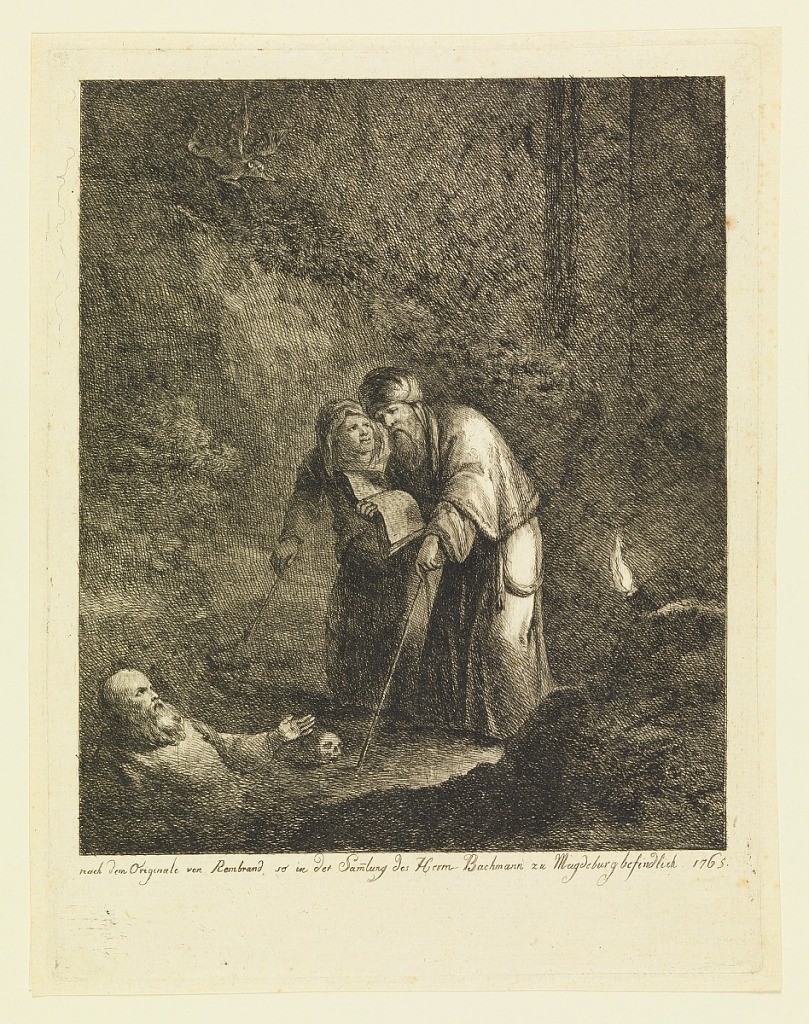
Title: The Discovery of a Buried Man
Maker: Rembrandt Harmensz van Rijn, Dutch, 1606–1669
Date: after 1765
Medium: Etching on white laid paper
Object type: Print
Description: In a cave or night setting two figures walking with sticks come upon a third, buried up to his waist. A skull is on the ground beside him. One of the figures is turbaned and reading from a book. A torch in the right foreground.